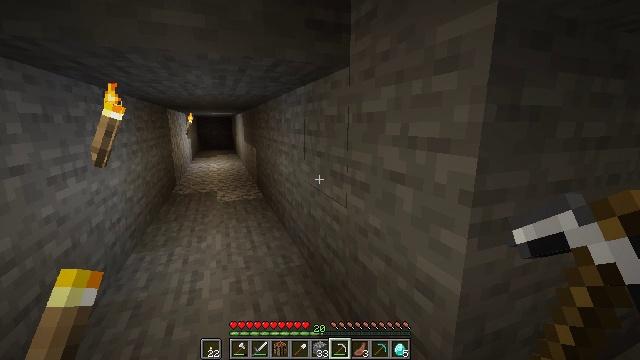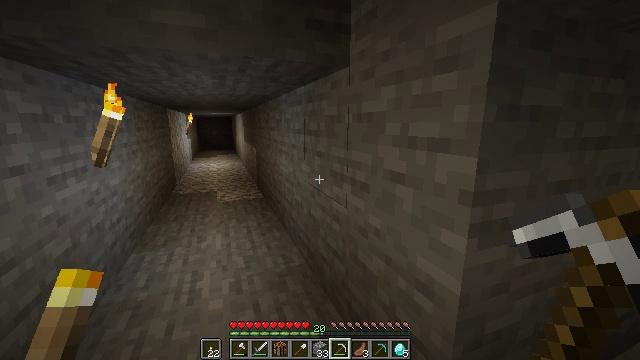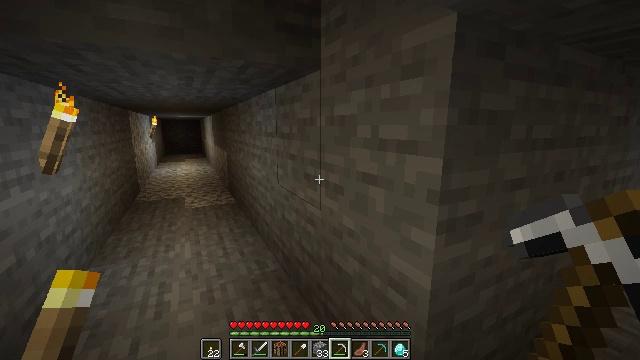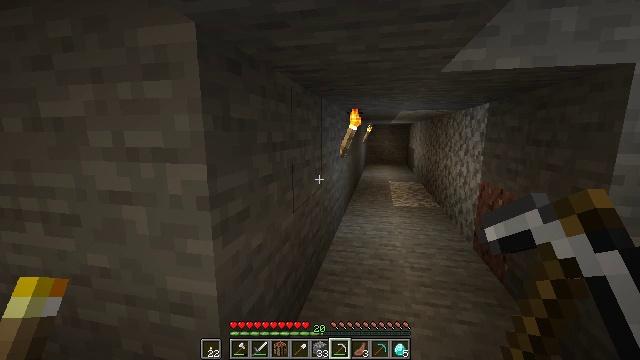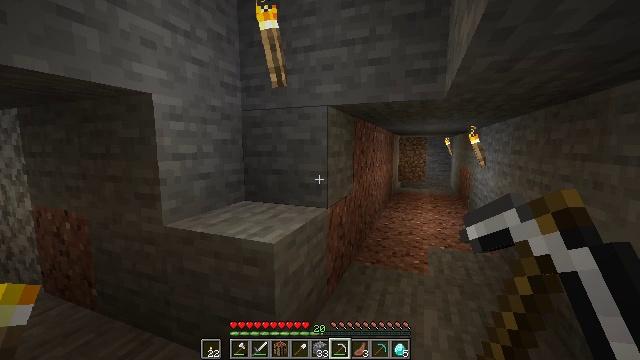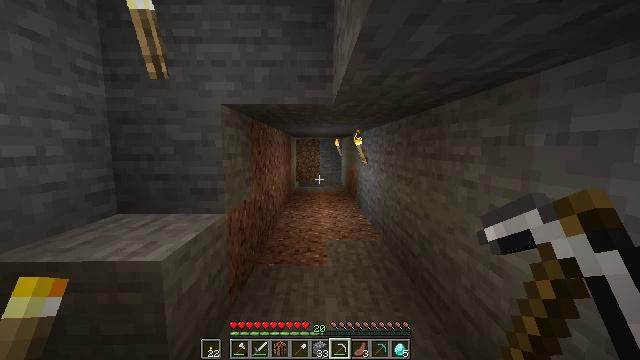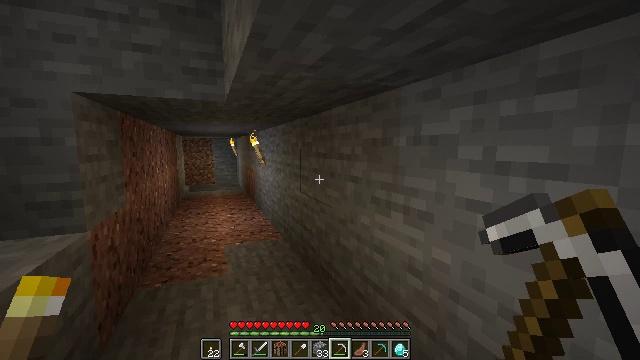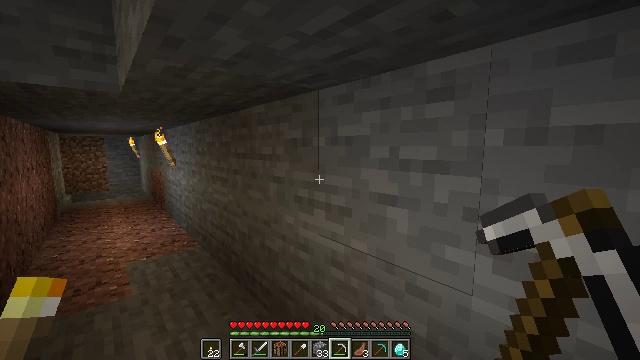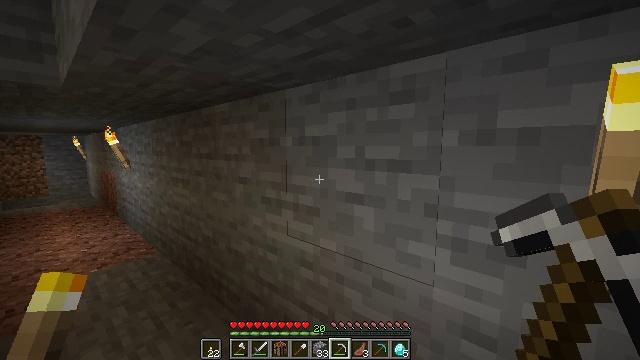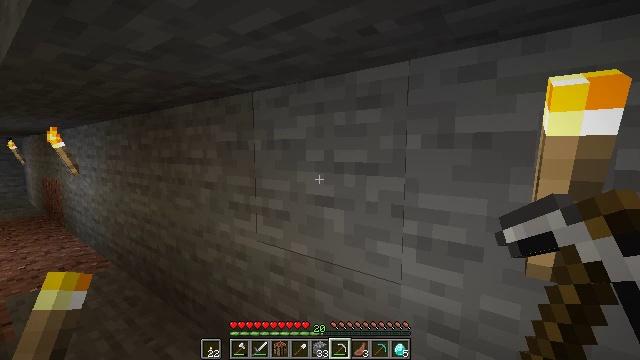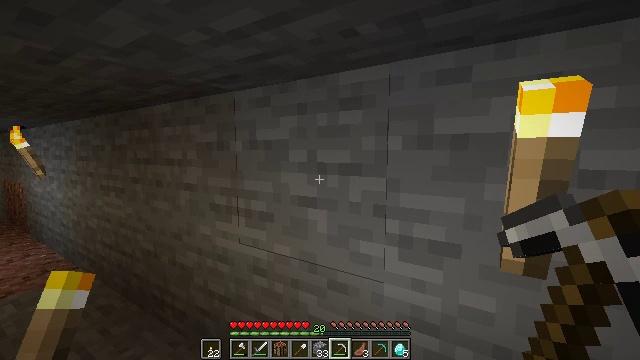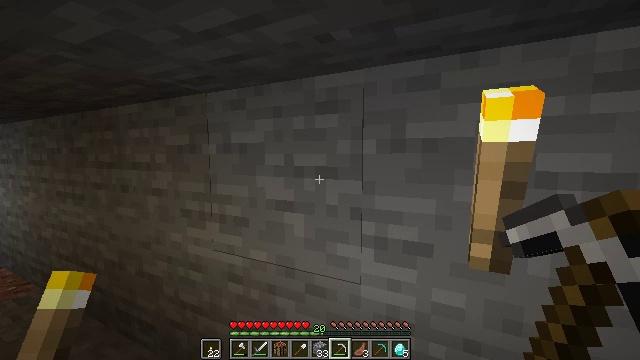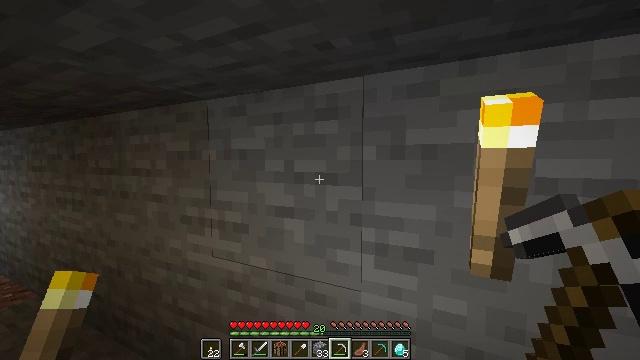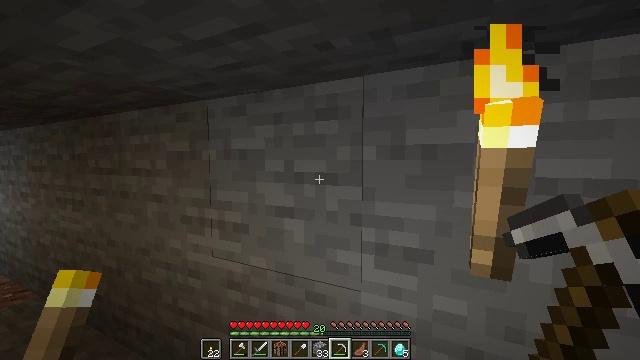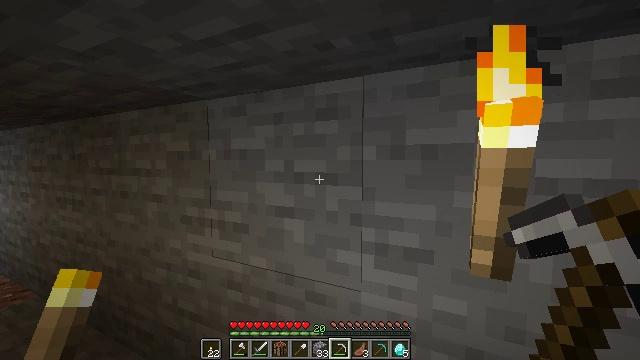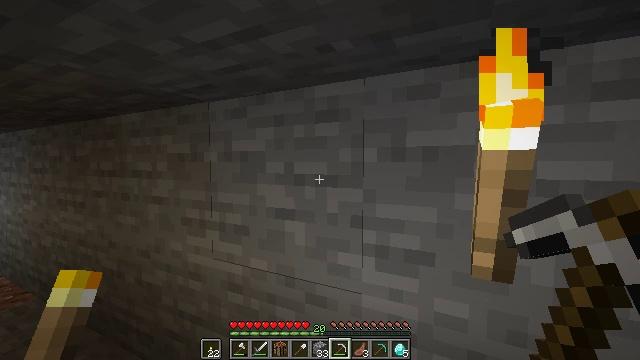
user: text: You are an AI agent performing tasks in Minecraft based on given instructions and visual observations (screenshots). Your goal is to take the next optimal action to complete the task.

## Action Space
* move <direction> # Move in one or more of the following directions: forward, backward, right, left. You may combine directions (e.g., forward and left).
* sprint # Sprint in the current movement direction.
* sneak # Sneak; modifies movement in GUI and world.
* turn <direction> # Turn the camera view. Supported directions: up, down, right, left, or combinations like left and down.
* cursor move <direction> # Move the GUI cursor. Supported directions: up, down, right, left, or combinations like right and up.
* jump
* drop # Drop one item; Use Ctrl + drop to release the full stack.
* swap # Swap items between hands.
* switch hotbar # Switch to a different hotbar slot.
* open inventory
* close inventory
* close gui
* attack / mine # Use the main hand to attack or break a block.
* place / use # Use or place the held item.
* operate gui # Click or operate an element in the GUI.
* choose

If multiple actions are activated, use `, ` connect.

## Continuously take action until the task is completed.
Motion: motion action
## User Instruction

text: Gather the blast furnace into your inventory.
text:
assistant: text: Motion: no_op
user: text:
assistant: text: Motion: turn right
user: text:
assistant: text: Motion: turn right and up
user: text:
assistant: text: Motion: turn right and up
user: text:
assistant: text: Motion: turn right
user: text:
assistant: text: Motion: turn right
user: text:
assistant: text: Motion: turn right
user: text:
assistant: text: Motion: turn right
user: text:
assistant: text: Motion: turn right
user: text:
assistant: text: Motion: turn right
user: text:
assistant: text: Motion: turn right
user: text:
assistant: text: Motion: turn up
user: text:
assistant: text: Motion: no_op
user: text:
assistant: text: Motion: no_op
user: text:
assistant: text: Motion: no_op
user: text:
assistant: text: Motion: turn left
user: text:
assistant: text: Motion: turn left and up
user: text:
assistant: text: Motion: turn left
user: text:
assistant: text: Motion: turn left
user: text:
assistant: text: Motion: no_op
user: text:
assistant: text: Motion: no_op
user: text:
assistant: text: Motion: sprint
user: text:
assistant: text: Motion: move forward, sprint
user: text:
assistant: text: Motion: move forward, sprint
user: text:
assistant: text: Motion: move forward, sprint
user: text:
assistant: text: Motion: move forward, sprint
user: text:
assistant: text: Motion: move forward, sprint
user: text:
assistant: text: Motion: move forward, sprint
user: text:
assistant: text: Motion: move forward, sprint, turn right
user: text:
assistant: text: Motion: move forward, sprint, turn right